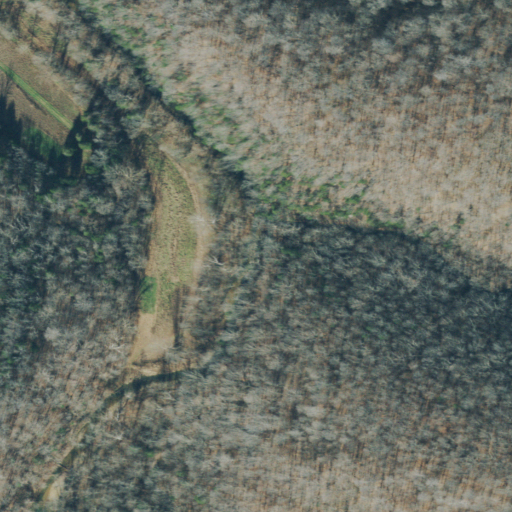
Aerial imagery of valley in Tennessee named Susan Hollow containing deciduous forest, mixed forest, and grassland